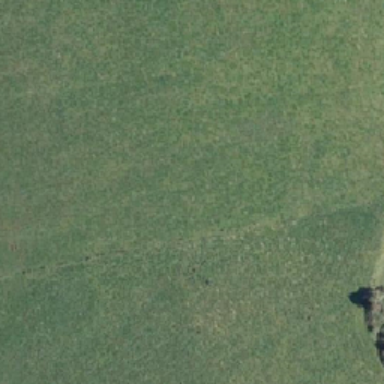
Light green grass on the grass .